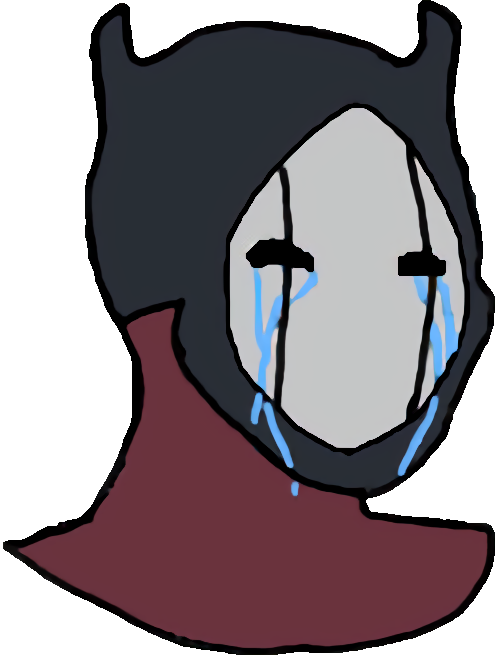
Label: 5_Crying_Wojak